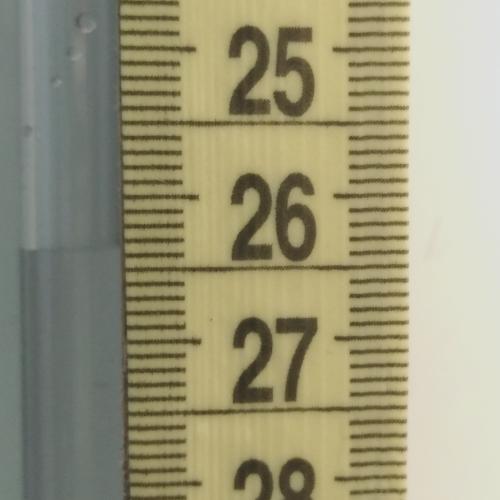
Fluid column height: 26.3 cm